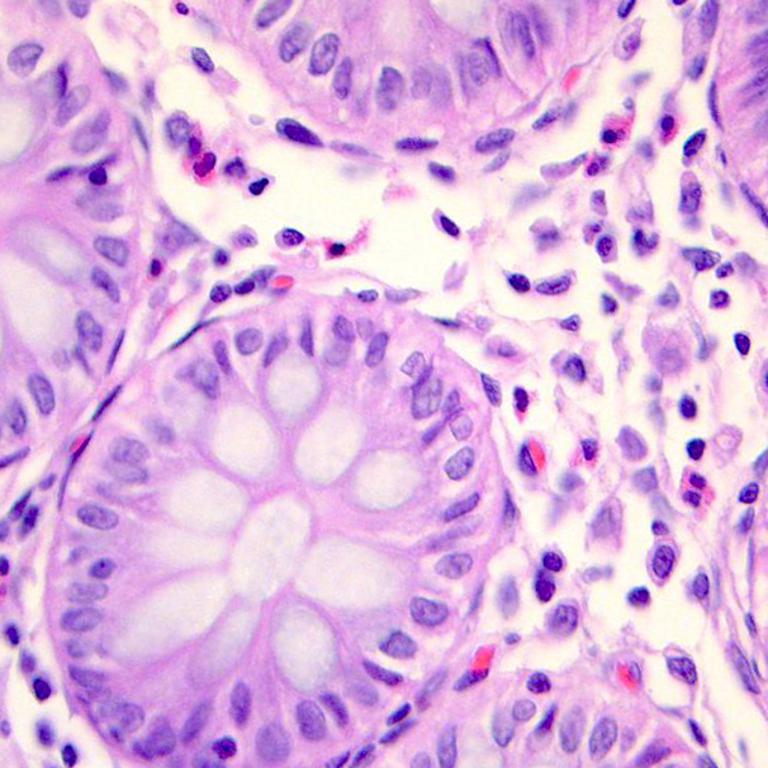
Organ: colon
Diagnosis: benign